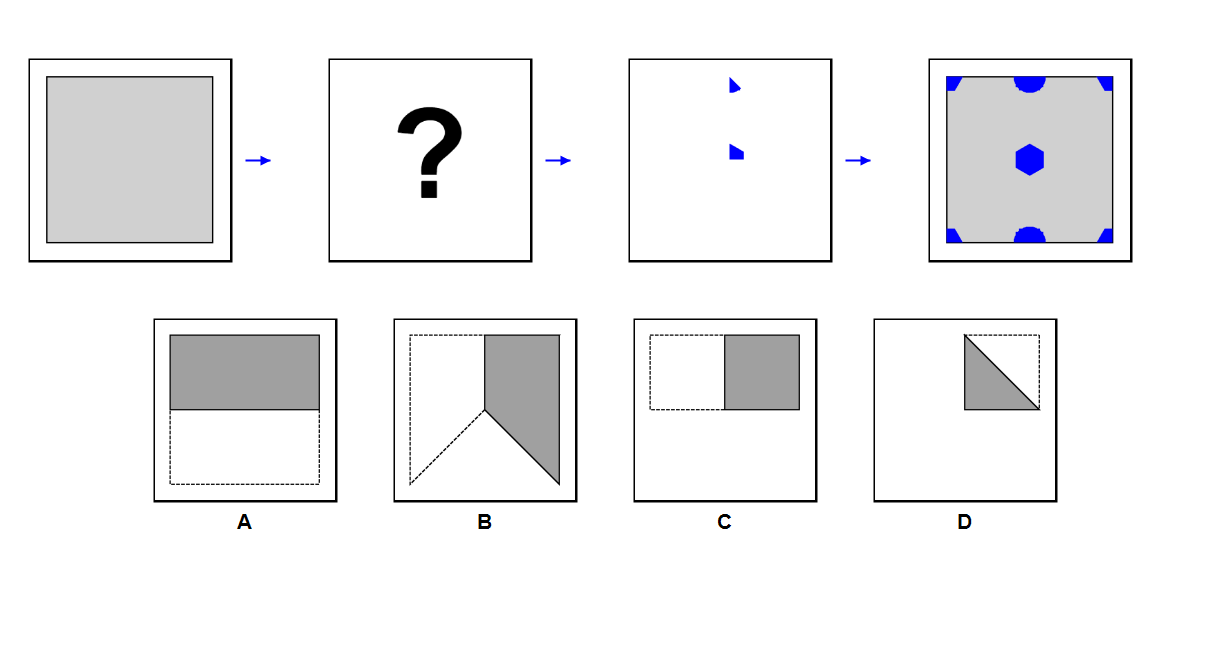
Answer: B